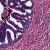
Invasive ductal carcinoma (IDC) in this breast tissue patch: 0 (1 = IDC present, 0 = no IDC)